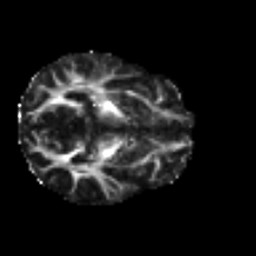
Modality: FA
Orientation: axial
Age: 37
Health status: ill
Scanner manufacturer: philips
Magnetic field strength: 3 T
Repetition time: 9 s
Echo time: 0.127 s